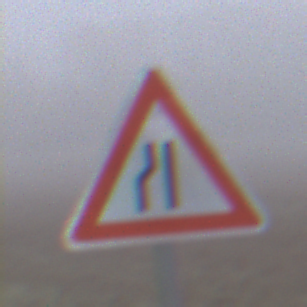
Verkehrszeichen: EinseitigVerengteFahrbahnLinks
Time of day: MorningAfternoon
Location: Outdoor (RoadRail)
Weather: Overcast
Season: NotSpecified
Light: Natural